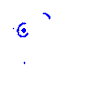
Particle: electron